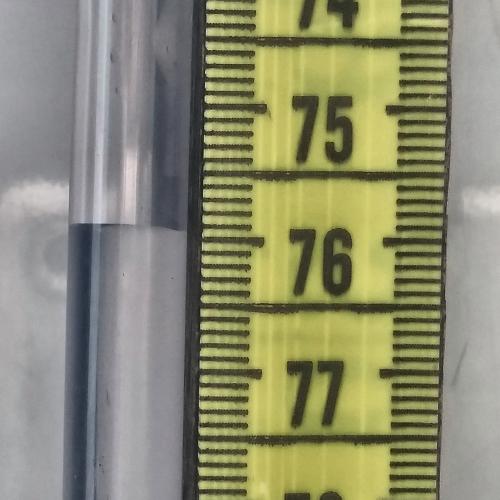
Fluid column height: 75.9 cm